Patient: sex F, age 61
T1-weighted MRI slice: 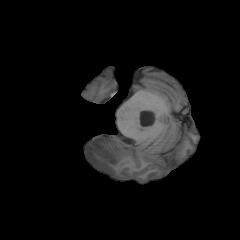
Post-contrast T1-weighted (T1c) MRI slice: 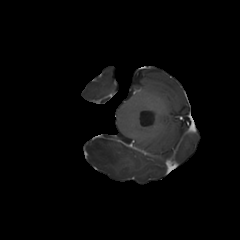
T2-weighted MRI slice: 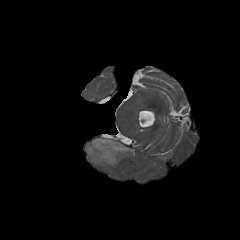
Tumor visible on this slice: yes
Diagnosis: Astrocytoma, IDH-wildtype
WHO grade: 2